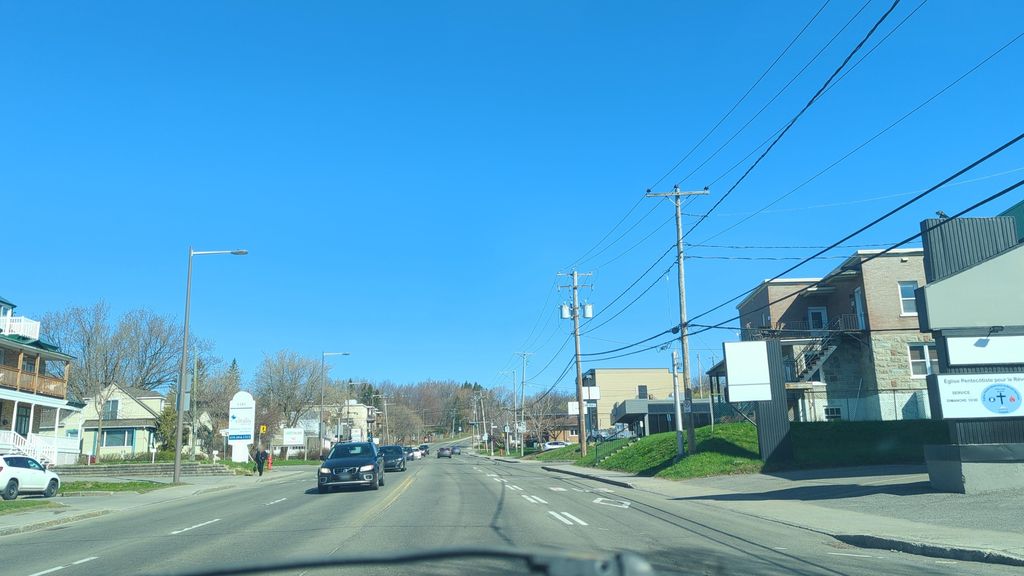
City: quebec_city